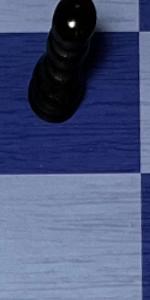
Label: Empty